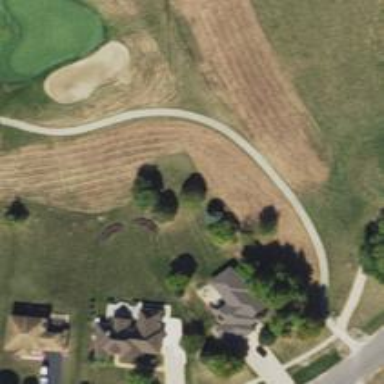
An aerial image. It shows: Path used for both walking and golf.